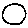
Label: circle